七年级 · 算术
(本小题 8.0 分)

在数学活动课上, 同学们设计了一个游戏, 游戏规则如下: 每人每次抽取四张卡片, 如果抽到白色卡片, 那么加上卡片上的数字;如果抽到灰色卡片, 那么减去卡片上的数字, 冰冰同学每次抽到如图所示的四张卡片, 请计算冰冰同学每次抽到卡片的计算结果.

图1

图2
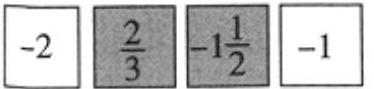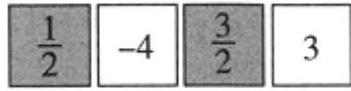
答案: $-2-\frac{2}{3}-\left(-1 \frac{1}{2}\right)+(-1)$

$$
\begin{gathered}
=-\frac{13}{6} \\
-\frac{1}{2}+(-4)-\frac{3}{2}+3 \\
=\left(-\frac{1}{2}-\frac{3}{2}\right)+(-4+3) \\
=-2+(-1)
\end{gathered}
$$

$=-3$.